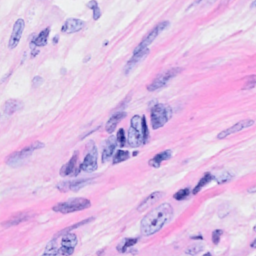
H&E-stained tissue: Breast